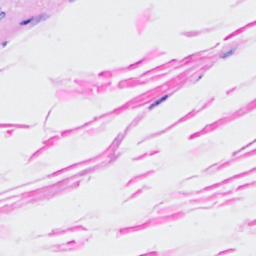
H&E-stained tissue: Breast